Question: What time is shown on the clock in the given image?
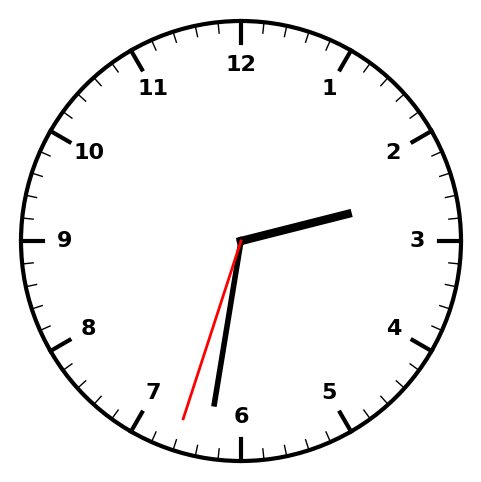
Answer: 02:31:33